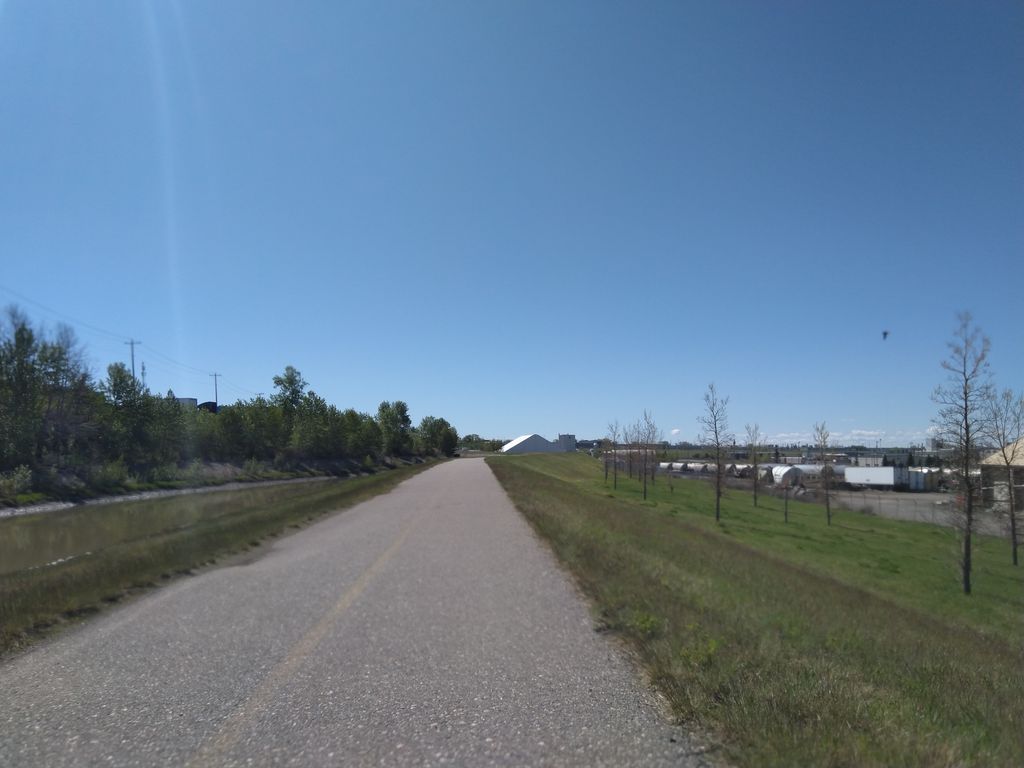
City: calgary